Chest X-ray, AP view. Patient: 48 years old, sex F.
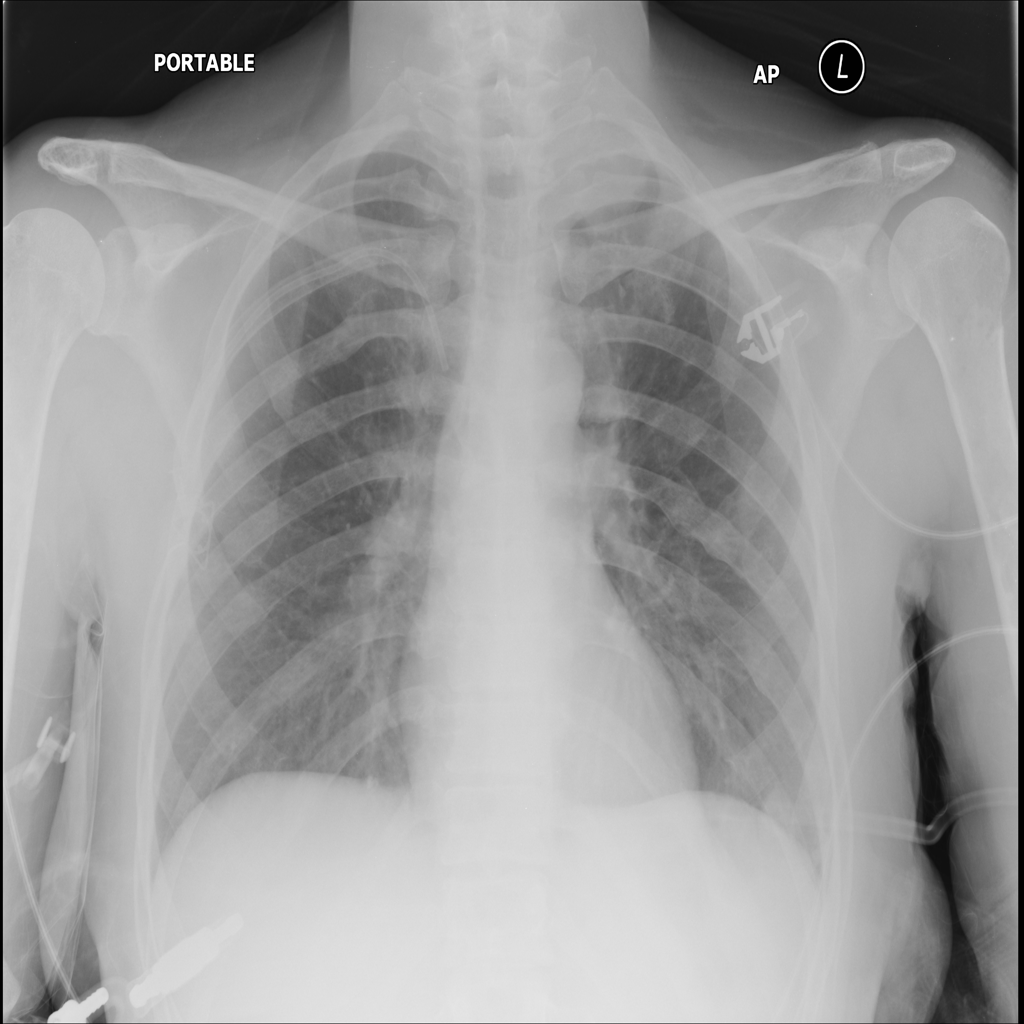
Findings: No Finding